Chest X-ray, PA view. Patient: 61 years old, sex M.
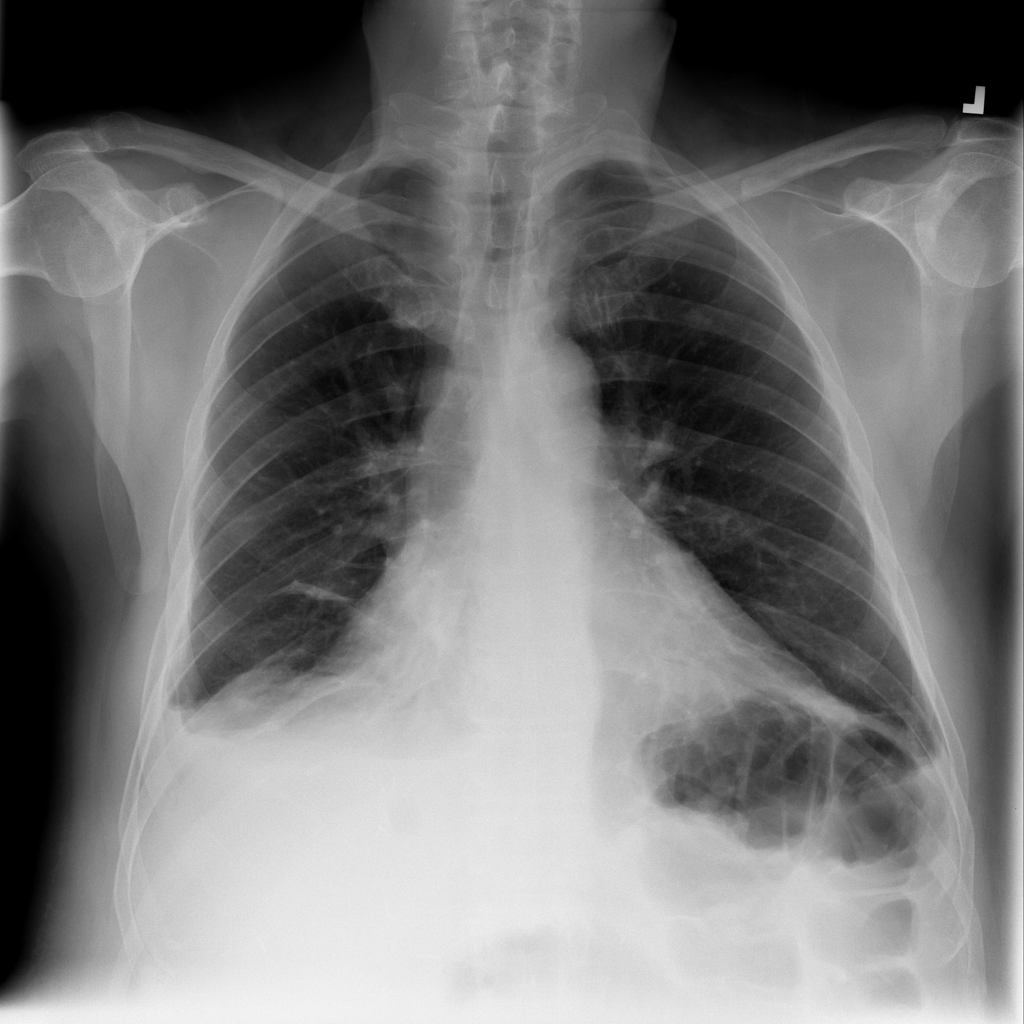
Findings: Atelectasis, Pneumothorax